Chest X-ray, PA view. Patient: 50 years old, sex F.
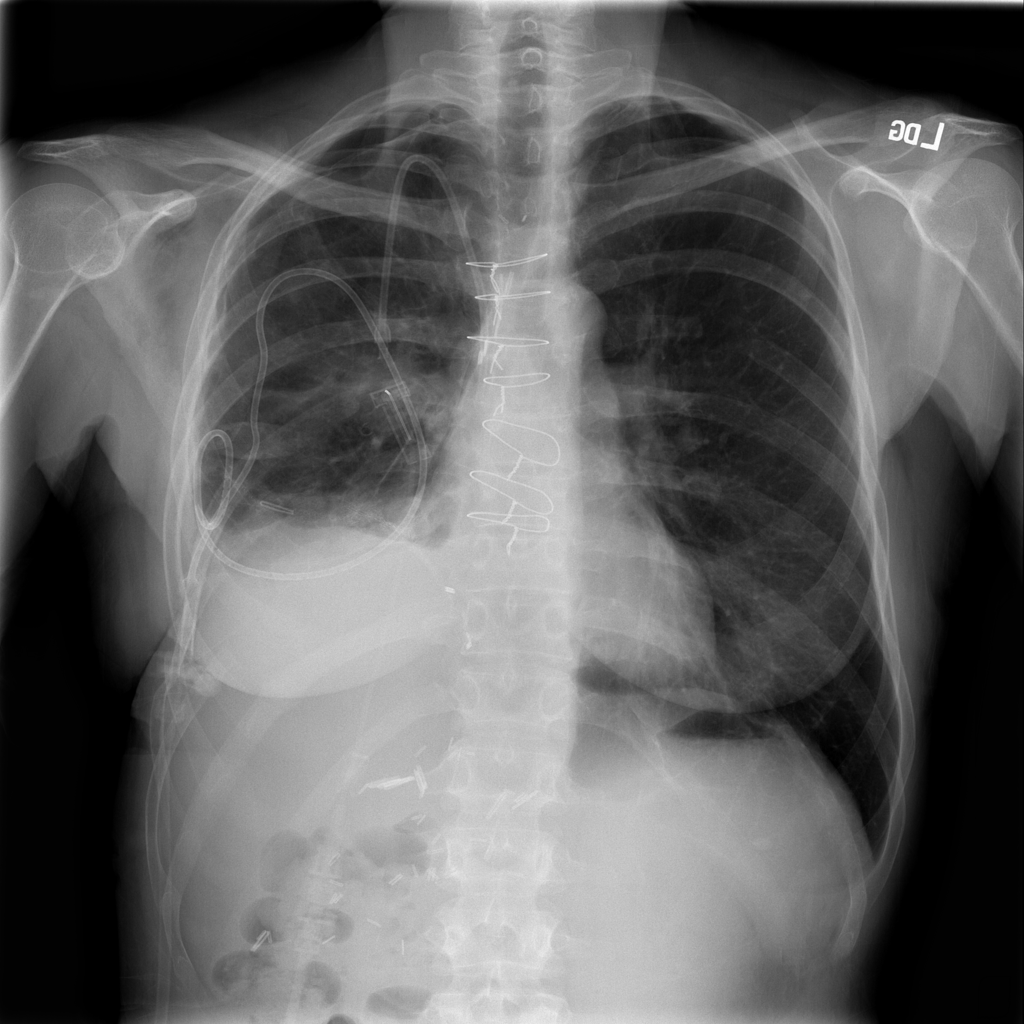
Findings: Atelectasis, Effusion, Nodule, Pneumothorax